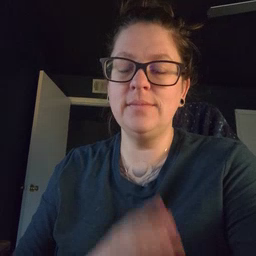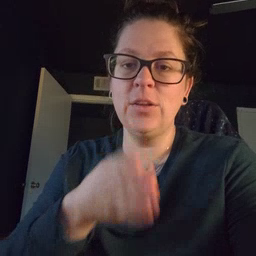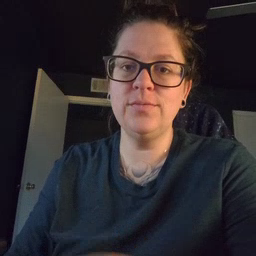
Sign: after